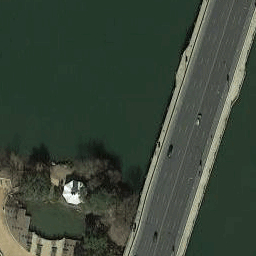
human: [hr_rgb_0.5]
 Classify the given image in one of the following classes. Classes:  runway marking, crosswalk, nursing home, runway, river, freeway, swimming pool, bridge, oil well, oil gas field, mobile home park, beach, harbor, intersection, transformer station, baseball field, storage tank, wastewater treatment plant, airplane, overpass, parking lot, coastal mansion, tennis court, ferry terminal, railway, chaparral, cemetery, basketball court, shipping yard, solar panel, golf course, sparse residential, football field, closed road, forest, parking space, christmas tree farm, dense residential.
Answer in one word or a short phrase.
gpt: bridge